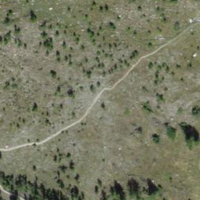
EUNIS habitat code: 31
Species observed at this site:
Chamaenerion angustifolium
Parnassia palustris
Anthyllis vulneraria
Dactylorhiza maculata
Orthilia secunda
Aquila chrysaetos